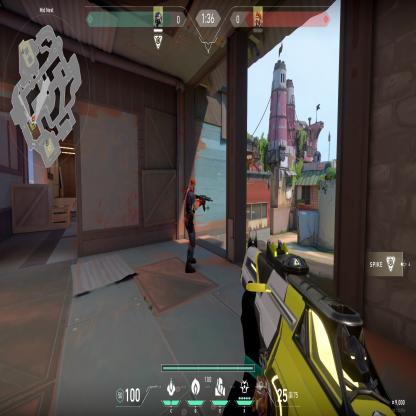
Label: enemy